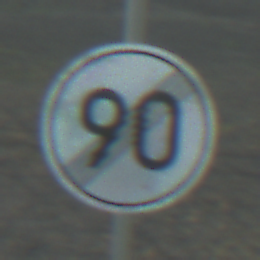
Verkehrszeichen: EndeGeschwindigkeit90
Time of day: SunriseSunset
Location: Outdoor (Nature)
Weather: PartlyCloudy
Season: NotSpecified
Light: Natural